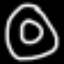
Label: donut